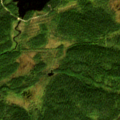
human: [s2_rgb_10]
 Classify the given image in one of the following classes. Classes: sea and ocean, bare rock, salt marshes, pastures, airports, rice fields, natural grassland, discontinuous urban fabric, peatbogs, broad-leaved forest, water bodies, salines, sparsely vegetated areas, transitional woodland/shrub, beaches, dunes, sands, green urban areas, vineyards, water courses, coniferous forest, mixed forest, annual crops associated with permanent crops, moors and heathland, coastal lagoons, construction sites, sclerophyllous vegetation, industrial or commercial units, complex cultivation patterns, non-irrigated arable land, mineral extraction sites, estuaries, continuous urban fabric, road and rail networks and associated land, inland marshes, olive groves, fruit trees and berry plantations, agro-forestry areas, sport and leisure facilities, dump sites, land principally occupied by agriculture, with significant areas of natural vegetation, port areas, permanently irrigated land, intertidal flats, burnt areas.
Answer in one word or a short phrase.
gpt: coniferous forest, transitional woodland/shrub, water bodies